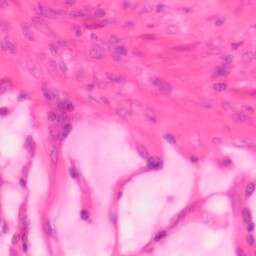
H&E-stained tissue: Colon